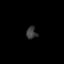
Tissue: prostate
Cell type: T cells
Senescence score: 0.8439
Nuclear area (px): 125
Mean DAPI intensity: 57.256